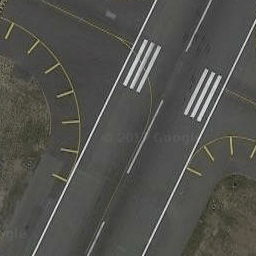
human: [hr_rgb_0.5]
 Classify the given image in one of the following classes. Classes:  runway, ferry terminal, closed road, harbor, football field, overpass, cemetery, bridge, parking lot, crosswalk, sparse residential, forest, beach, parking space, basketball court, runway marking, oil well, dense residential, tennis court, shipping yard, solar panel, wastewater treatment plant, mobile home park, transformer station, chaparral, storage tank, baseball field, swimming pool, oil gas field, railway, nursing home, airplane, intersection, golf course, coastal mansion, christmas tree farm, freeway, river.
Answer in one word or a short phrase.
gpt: runway